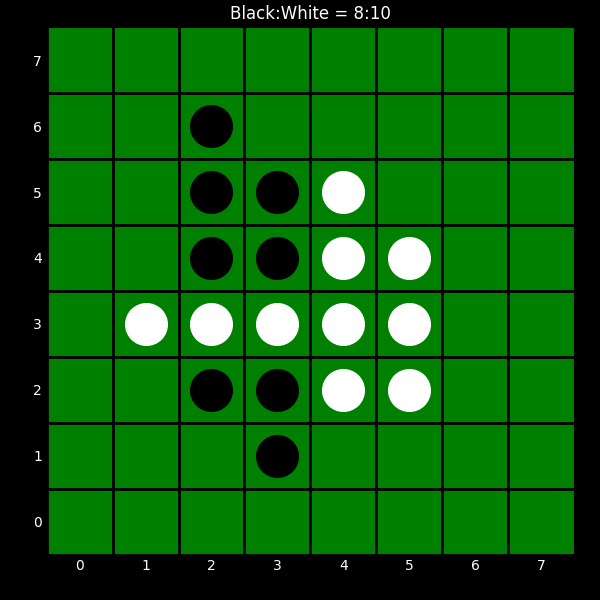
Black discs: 8
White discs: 10